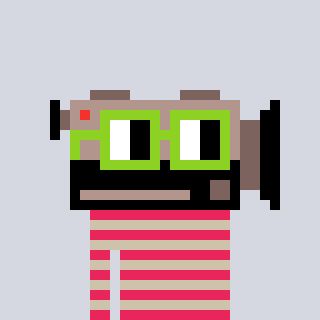
a pixel art character with square light green glasses, a camcorder-shaped head and a bege-colored body on a cool background